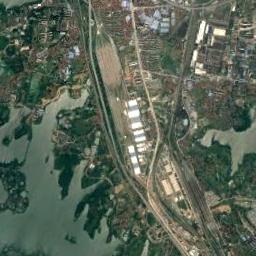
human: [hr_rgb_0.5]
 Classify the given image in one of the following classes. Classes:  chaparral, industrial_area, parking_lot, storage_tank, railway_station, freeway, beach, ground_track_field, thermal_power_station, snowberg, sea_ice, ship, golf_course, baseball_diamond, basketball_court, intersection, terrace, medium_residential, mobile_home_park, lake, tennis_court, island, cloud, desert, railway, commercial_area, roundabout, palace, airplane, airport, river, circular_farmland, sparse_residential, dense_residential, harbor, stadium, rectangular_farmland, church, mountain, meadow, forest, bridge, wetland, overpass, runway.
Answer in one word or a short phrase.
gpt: railway_station